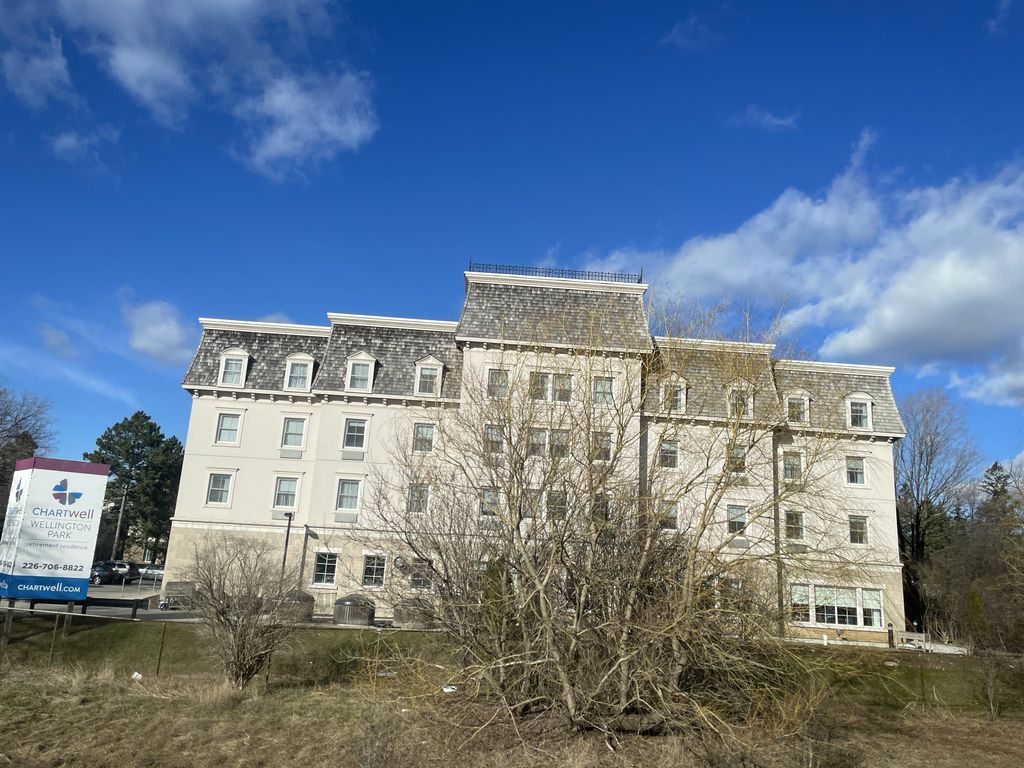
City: kitchener-waterloo